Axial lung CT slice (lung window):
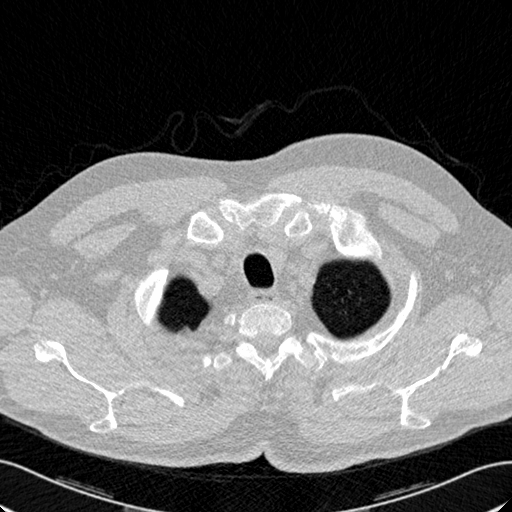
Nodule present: no